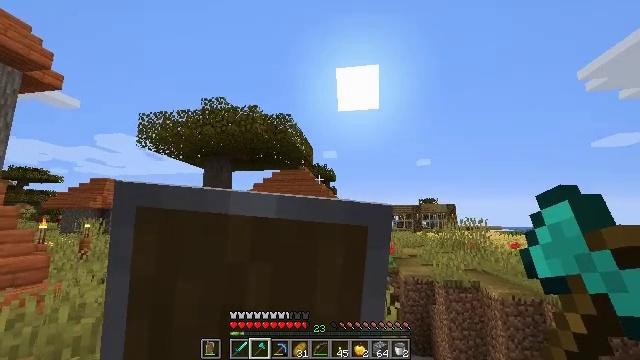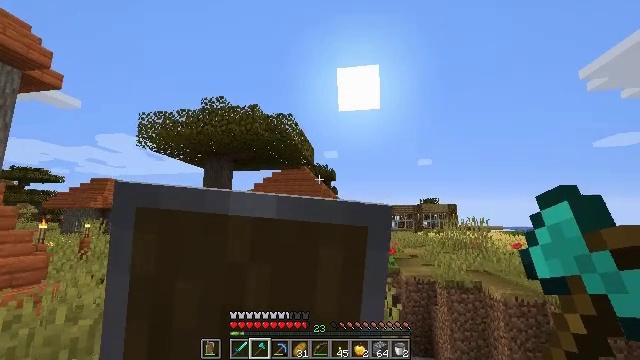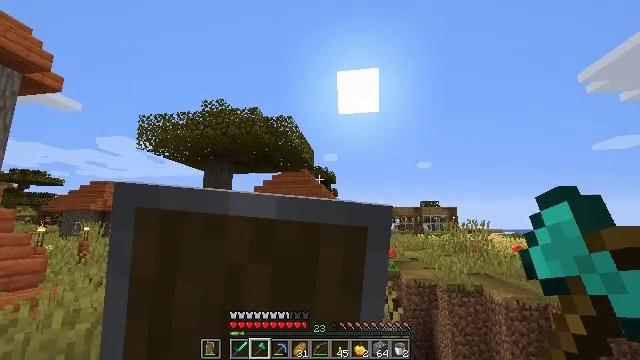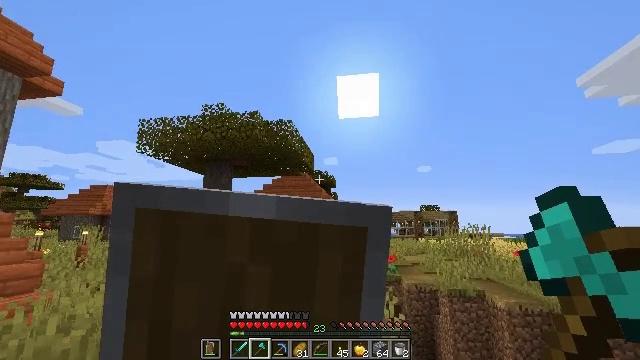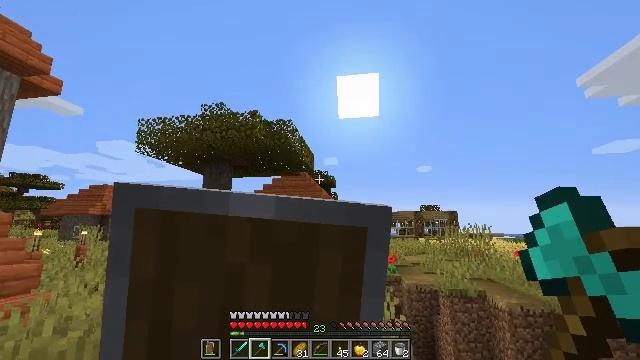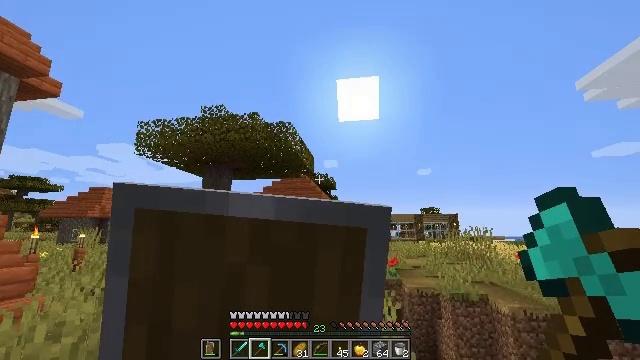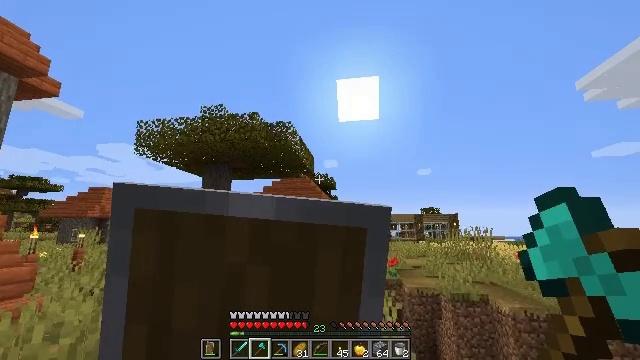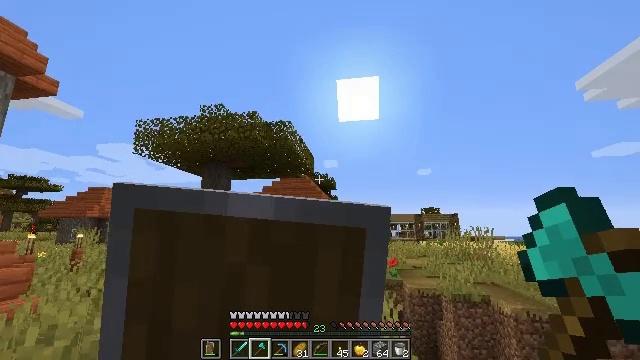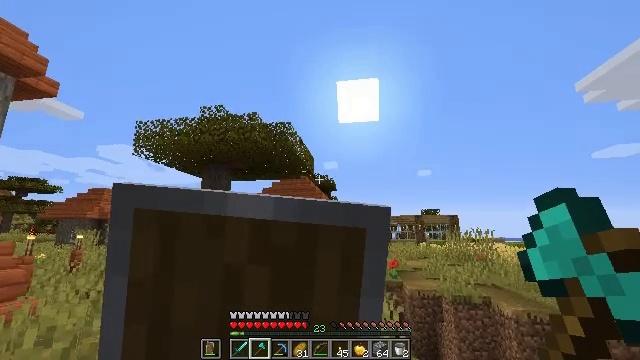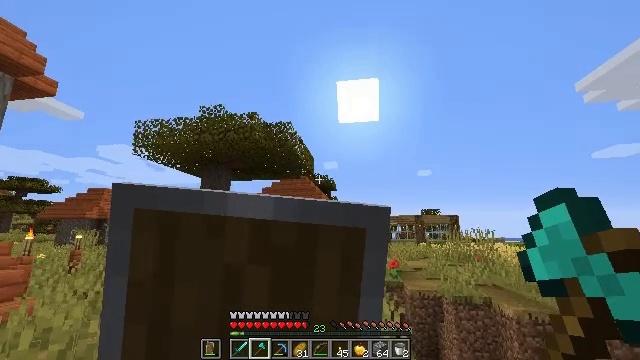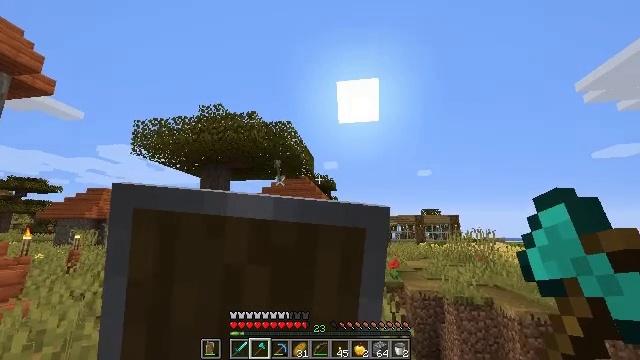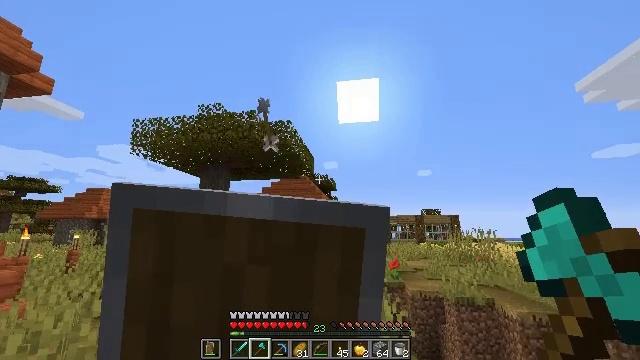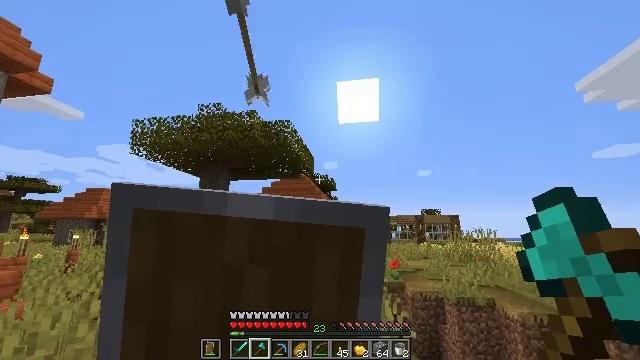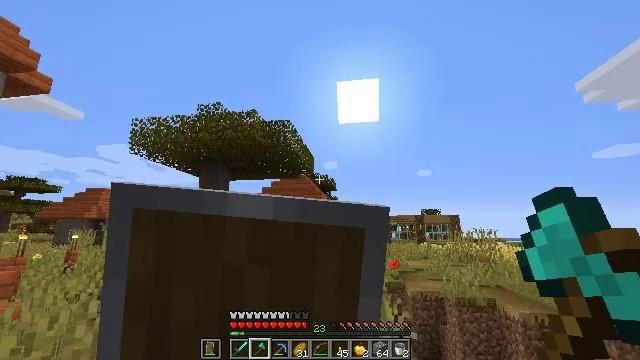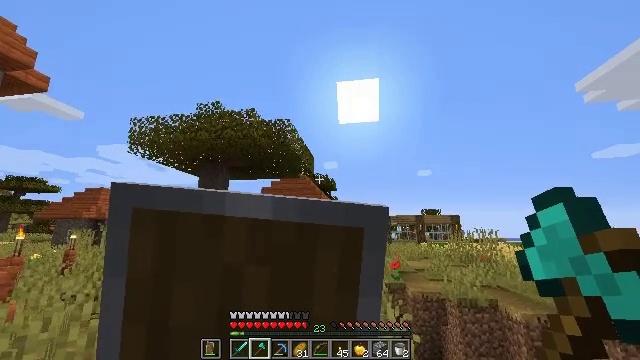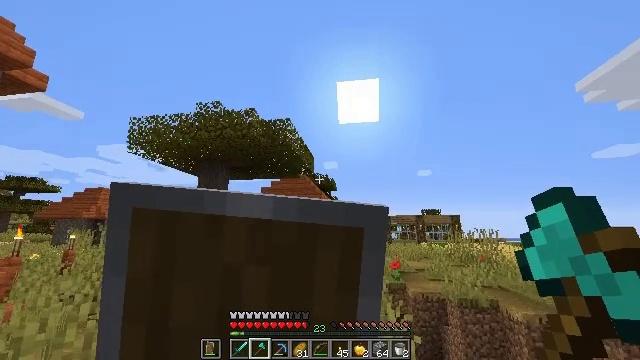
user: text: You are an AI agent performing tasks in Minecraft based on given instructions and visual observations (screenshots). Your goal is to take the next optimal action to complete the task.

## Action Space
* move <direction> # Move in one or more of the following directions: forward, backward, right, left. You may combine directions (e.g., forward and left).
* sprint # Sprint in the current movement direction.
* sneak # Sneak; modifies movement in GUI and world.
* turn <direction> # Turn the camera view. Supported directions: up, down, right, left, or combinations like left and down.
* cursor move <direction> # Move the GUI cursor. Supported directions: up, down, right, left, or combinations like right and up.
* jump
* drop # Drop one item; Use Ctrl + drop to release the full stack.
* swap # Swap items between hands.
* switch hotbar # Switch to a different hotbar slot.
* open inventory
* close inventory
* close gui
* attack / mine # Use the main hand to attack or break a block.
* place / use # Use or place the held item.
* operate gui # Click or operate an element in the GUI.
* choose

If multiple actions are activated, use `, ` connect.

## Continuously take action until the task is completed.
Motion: motion action
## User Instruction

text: Fight a skeleton.
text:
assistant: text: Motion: move forward, use / place
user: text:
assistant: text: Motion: move forward, use / place
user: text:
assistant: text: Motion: move forward, use / place
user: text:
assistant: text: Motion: move forward, use / place
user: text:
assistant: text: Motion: move forward, use / place
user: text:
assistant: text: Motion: move forward, use / place
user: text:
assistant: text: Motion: move forward, use / place
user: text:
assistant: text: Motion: move forward, use / place
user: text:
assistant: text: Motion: move forward, sprint, use / place
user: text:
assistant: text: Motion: move forward, sprint, use / place
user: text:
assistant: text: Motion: move forward, sprint, use / place
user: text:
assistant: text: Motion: move forward, sprint, use / place
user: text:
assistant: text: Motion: move forward, sprint, use / place
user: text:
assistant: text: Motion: move forward, use / place
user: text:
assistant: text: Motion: move forward, use / place
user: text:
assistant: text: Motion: move forward, use / place
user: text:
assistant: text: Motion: move forward, use / place
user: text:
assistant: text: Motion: move forward, use / place
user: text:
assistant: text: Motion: move forward, use / place
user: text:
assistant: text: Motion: move forward, use / place
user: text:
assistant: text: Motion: move forward
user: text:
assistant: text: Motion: move forward, turn down
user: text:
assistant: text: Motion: move forward, turn down
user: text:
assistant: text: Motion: move forward
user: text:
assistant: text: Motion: move forward
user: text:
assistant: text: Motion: move forward, sprint
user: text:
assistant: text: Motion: move forward, sprint
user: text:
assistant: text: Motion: move forward, sprint, turn left and down
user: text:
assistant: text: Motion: move forward, sprint, turn left
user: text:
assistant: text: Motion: move forward, sprint